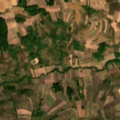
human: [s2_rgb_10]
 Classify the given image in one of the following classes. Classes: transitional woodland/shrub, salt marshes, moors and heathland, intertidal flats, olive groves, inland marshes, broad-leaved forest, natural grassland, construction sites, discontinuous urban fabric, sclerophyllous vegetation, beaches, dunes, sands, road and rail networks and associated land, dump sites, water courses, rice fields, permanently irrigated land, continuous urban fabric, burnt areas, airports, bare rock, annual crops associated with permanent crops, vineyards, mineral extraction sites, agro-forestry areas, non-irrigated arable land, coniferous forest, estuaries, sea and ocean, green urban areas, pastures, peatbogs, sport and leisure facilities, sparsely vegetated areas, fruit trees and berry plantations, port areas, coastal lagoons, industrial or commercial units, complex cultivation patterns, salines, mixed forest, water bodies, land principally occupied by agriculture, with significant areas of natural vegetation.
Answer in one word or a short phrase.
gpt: complex cultivation patterns, land principally occupied by agriculture, with significant areas of natural vegetation, transitional woodland/shrub